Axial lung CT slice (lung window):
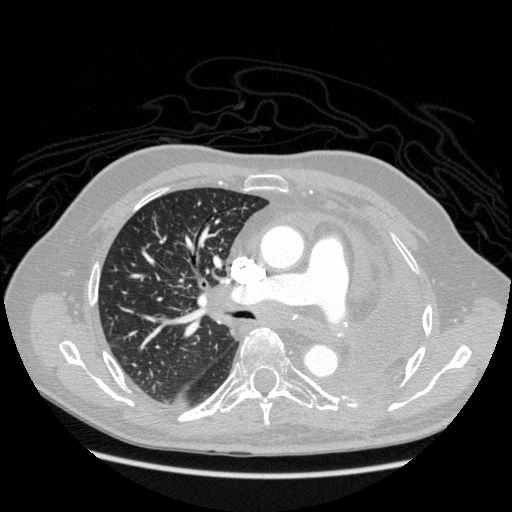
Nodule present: no